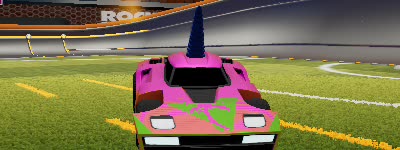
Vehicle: breakout